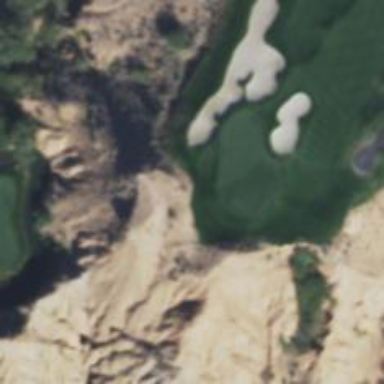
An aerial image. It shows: Golf hole.